Question: I have created a table which i want to filter it in two different level.
first filter it with radio button on the file extension like(.jpg, .doc, the rest).
Second filter it with textField to search something inside the first filtered.
As below you can see in demo i can filter the table with radio button but i don't know how to apply the second level filter (JTextField) on the table.

'''
public class TwoLevelFilterTablePanel extends OeVubPanel {
private static final File DirectoryEngine = new File("C:\Users\Public\Pictures\Sample Pictures");
private JRadioButton jpg,doc,others;
private ButtonGroup radioSet;
private JTextField txtFilter;
private JTable glazedTable;
private BasicEventList<MyCode> eventList;
private JPanel filterPanel,radioSetPanel;
public TwoLevelFilterTablePanel(BasicEventList<MyCode> eventList) {
this.eventList=eventList;
createComponents();
layoutComponents();
}
public void createComponents() {
jpg = new JRadioButton("jpg");
doc= new JRadioButton("doc");
others= new JRadioButton("other");
radioSet = new ButtonGroup();
radioSet.add(jpg);
radioSet.add(doc);
radioSet.add(others);
txtFilter = new JTextField();
radioSetPanel = new JPanel();
radioSetPanel.setLayout(new BoxLayout(radioSetPanel, BoxLayout.X_AXIS));
radioSetPanel.add(jpg);
radioSetPanel.add(doc);
radioSetPanel.add(others);
filterPanel=new JPanel();
filterPanel.setLayout(new BoxLayout(filterPanel, BoxLayout.Y_AXIS));
filterPanel.add(radioSetPanel);
filterPanel.add(txtFilter);
final BarcodeMatcherEditor barcodeMatcherEditor = new BarcodeMatcherEditor(jpg,doc,others);
final FilterList filteredRadioSet = new FilterList(eventList, barcodeMatcherEditor);
// build a JTable
String[] propertyNames = new String[] {"name", "size","date"};
String[] columnLabels = new String[] {"Name", "Size","Date"};
TableFormat tf = GlazedLists.tableFormat(MyCode.class, propertyNames, columnLabels);
glazedTable = new JTable(new EventTableModel(filteredRadioSet, tf));
}
public void layoutComponents() {
setLayout(new BoxLayout(this,BoxLayout.Y_AXIS));
add(filterPanel);
add(new WebScrollPane(glazedTable));
}
public static void main(String[] args) {
BasicEventList<MyCode> eventList = new BasicEventList<MyCode>();
for(File file : DirectoryEngine.listFiles()){
eventList.add(new MyCode(file.getName(),file.length(),new Date(file.lastModified())));
}
TwoLevelFilterTablePanel demo = new TwoLevelFilterTablePanel(eventList );
JFrame frame = new JFrame();
Container cp = frame.getContentPane();
cp.add(demo);
frame.setDefaultCloseOperation(JFrame.EXIT_ON_CLOSE);
frame.setSize(500, 500);
frame.setLocation(500, 500);
frame.setVisible(true);
}
}
'''
MatcherEditor class:
'''
public class BarcodeMatcherEditor extends AbstractMatcherEditor implements ActionListener {
private JRadioButton jpg,doc,others;
public BarcodeMatcherEditor(JRadioButton jpg, JRadioButton doc, JRadioButton others) {
this.jpg = jpg;
this.doc=doc;
this.others =others;
this.jpg.addActionListener(this);
this.doc.addActionListener(this);
this.others.addActionListener(this);
}
public void actionPerformed(ActionEvent e) {
final String filter = ((JRadioButton)e.getSource()).getText();
if (filter == null)
this.fireMatchAll();
else
this.fireChanged(new BarcodeFilterMatcher(filter));
}
private static class BarcodeFilterMatcher implements Matcher {
private final String filter;
public BarcodeFilterMatcher(String filter) {
this.filter = filter;
}
public boolean matches(Object item) {
final MyCode code = (MyCode) item;
return return filter.equals("other") || code.getName().endsWith(this.filter);
}
}
}
'''
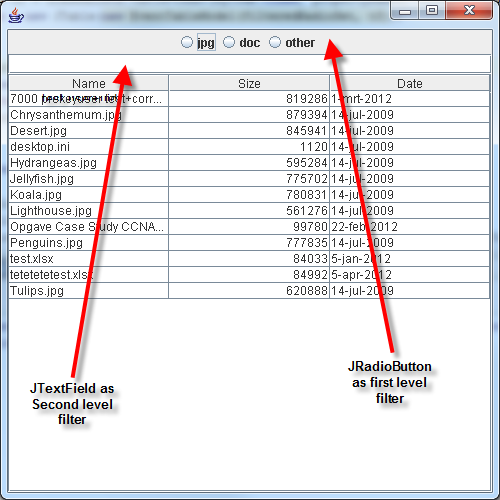
Answer: You simply chain two 'FilterList's together:
'''
EventList<Person> personLists = ...
...
FilterList<Person> filterListByGender = new FilterList<Person>(personList, genderMatchEditor);
FilterList<Person> filterListBySurname = new FilterList<Person>(filterByGender, textSurnameMatchEditor);
// Continue using the filterListBySurname as you usually would
...
'''